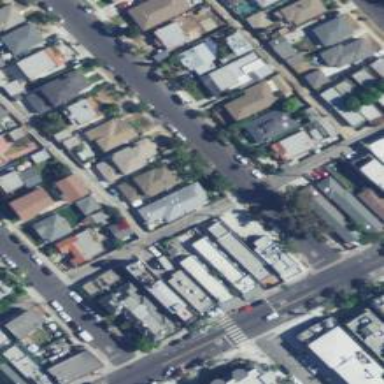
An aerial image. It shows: Residential alley serving as service road.